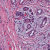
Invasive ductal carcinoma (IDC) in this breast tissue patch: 1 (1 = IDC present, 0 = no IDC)